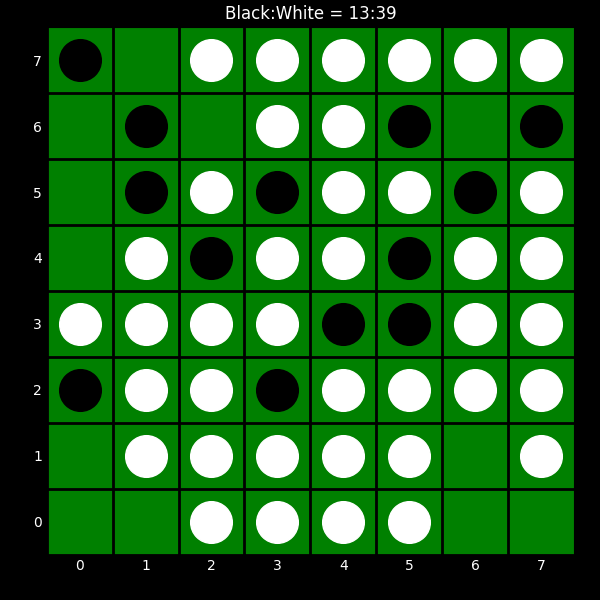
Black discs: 13
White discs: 39